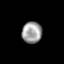
Tissue: lung
Cell type: Epithelial cells
Senescence score: 0.1871
Nuclear area (px): 421
Mean DAPI intensity: 157.295